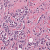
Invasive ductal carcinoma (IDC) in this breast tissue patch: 1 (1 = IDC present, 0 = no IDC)